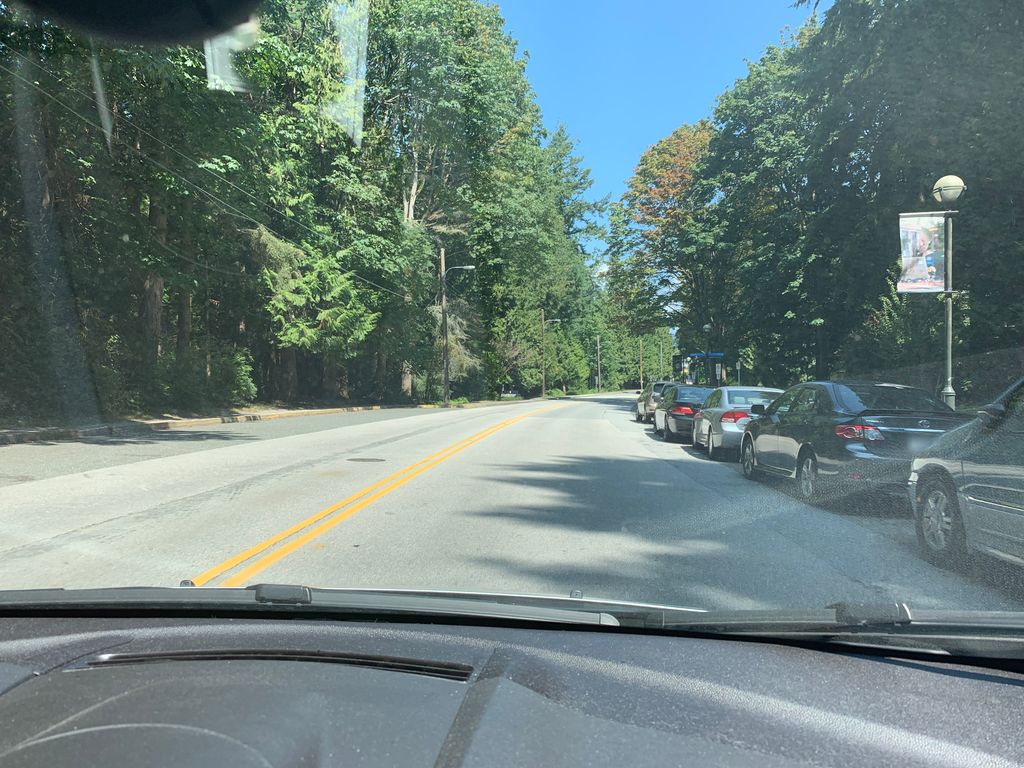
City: vancouver